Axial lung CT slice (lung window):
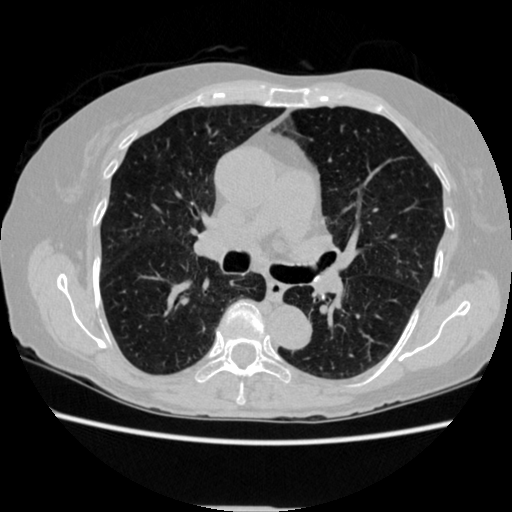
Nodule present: no